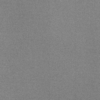
Label: dusty